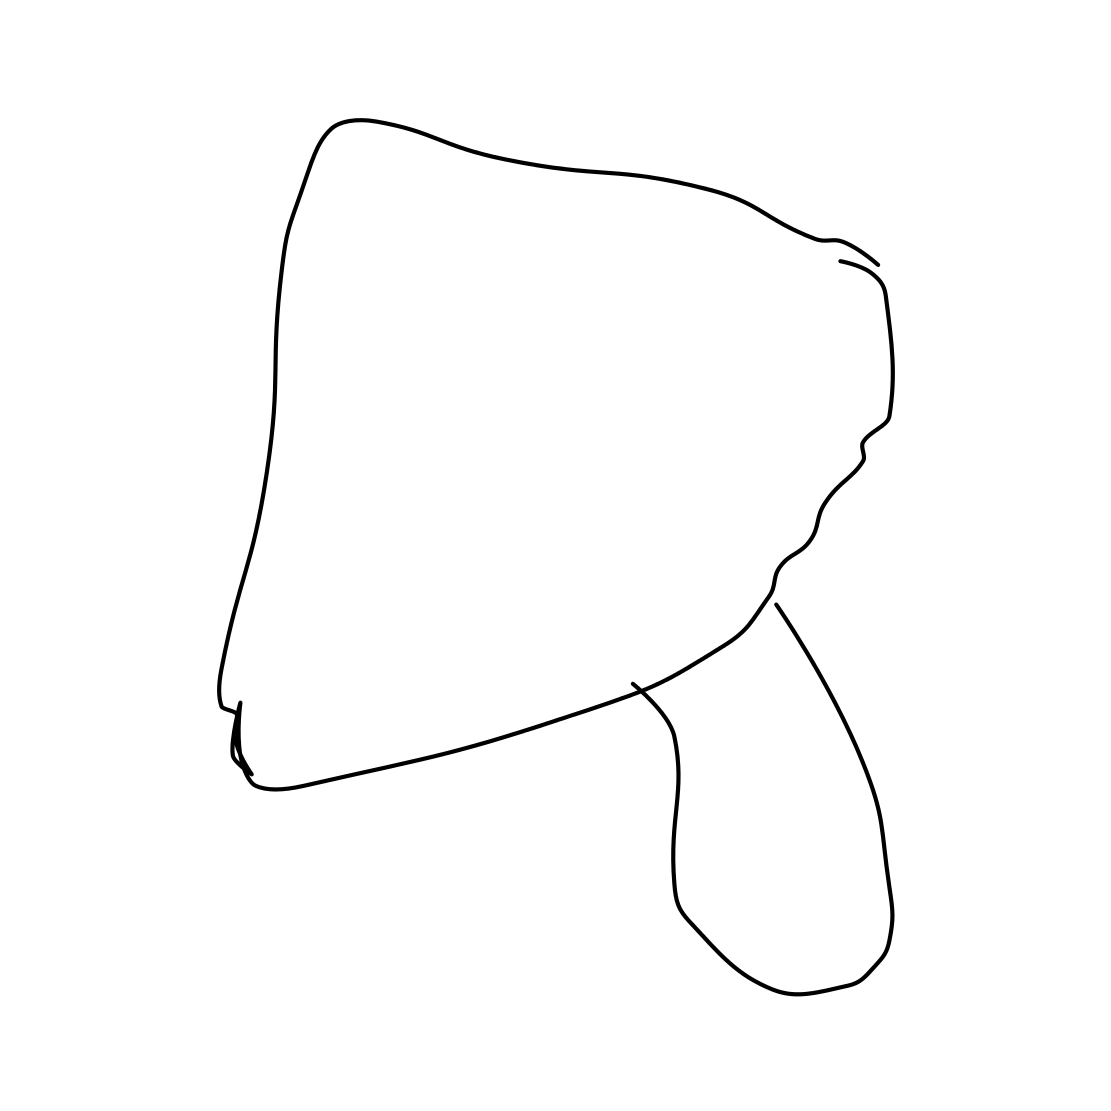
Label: mushroom